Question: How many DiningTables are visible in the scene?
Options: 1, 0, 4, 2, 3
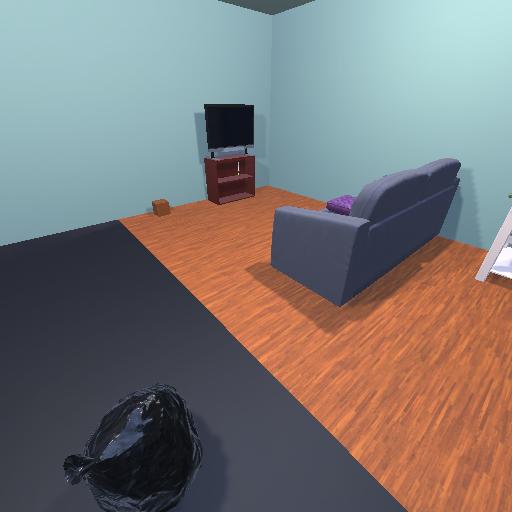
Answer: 1